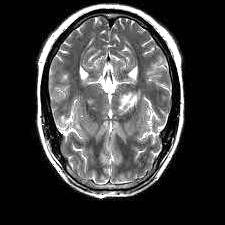
Label: notumor